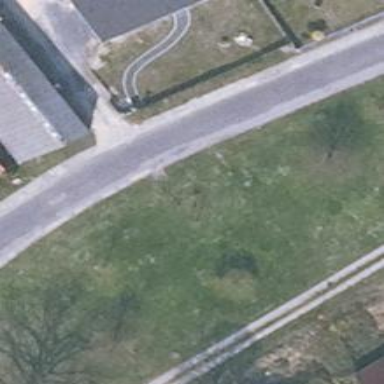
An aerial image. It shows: Unclassified road with concrete surface.